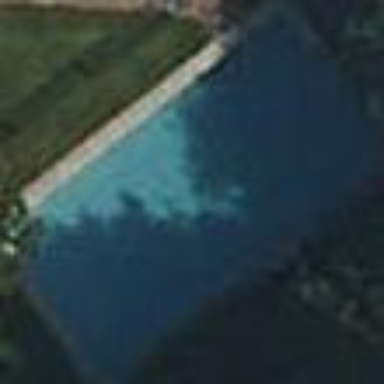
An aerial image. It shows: Swimming pool located in leisure land.